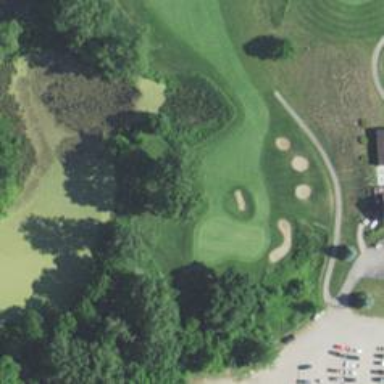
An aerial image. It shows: View of golf hole.